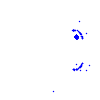
Particle: electron